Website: home-depot
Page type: customer-info-address
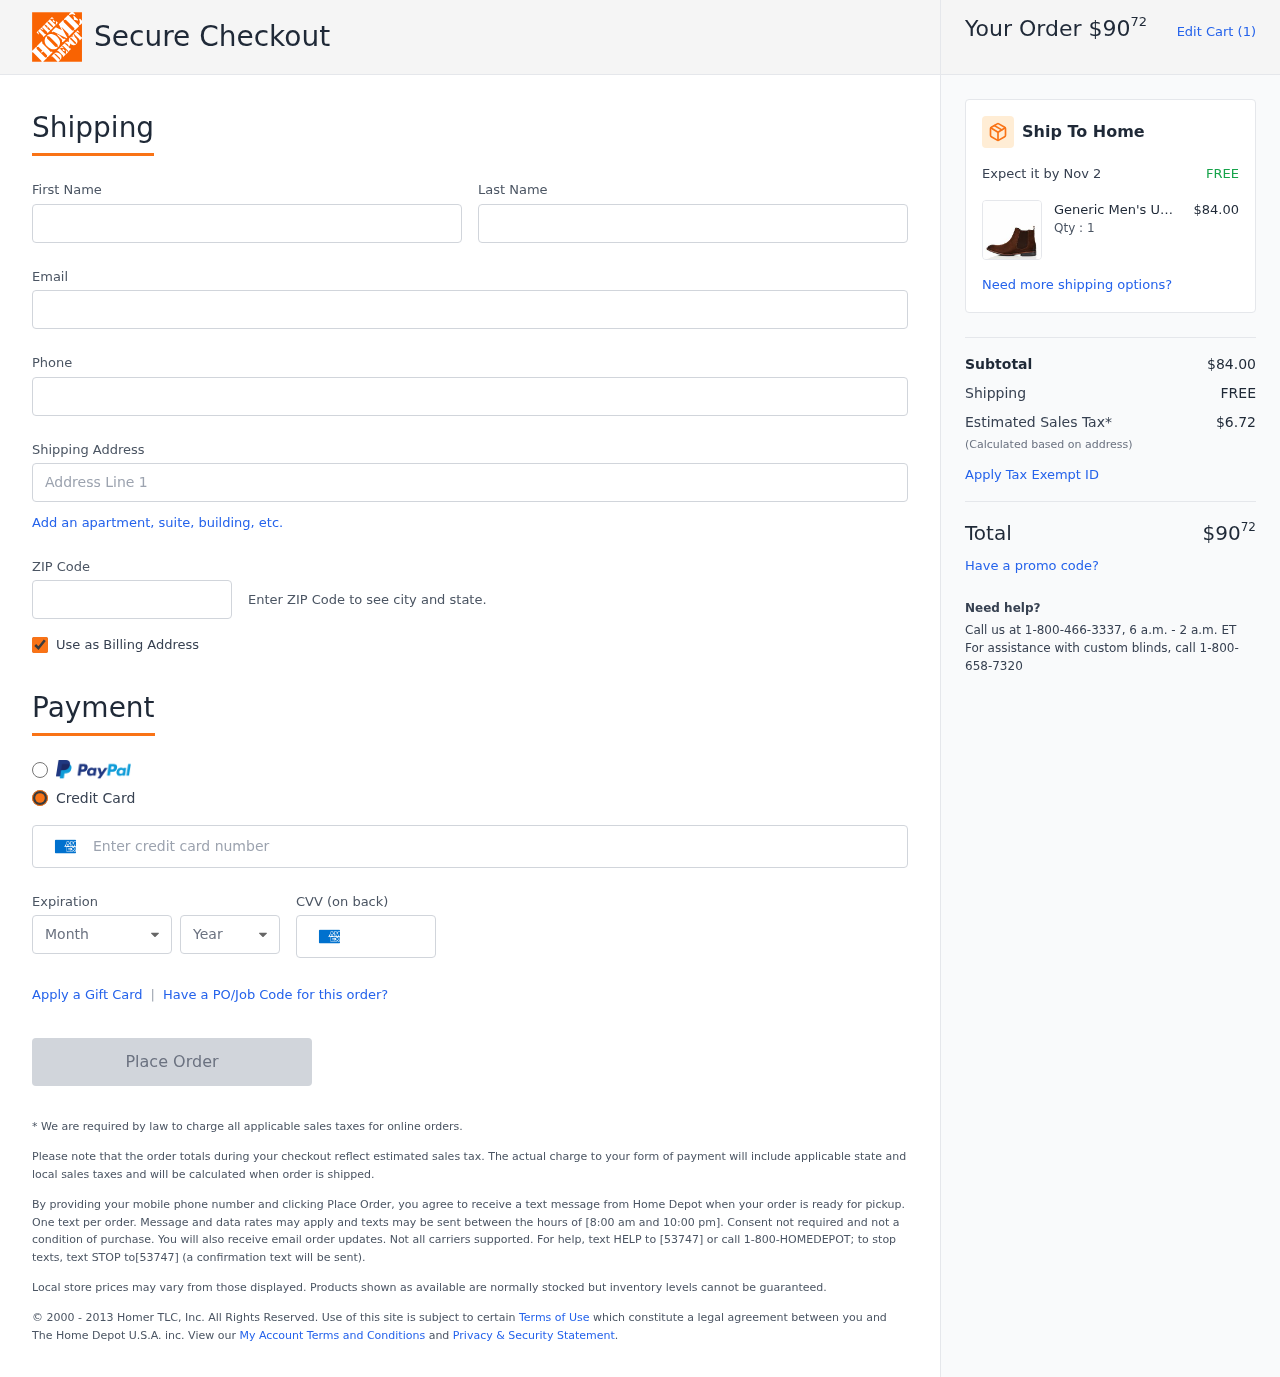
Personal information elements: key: PII_CARD_CVV
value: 3929
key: PII_CARD_EXPIRY_MONTH
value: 10
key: PII_CARD_EXPIRY_YEAR
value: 26
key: PII_CARD_NUMBER
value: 3472 7771 3360 879
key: PII_EMAIL
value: dennis.smith@yahoo.com
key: PII_FIRSTNAME
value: Dennis
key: PII_LASTNAME
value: Smith
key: PII_PHONE
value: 5312301470
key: PII_POSTCODE
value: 31896
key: PII_STREET
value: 9251 Washington Crossing
Product elements: key: PRODUCT1_BRAND
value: Generic
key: PRODUCT1_NAME
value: Men's Um1359 Chelsea Boots, Brown Chocolate, US:5
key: PRODUCT1_PRICE
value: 84
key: PRODUCT1_QUANTITY
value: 1
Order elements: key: ORDER_TOTAL
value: $9072
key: ORDER_NUM_ITEMS
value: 1
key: ORDER_DELIVERY_DATE
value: Nov 2
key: ORDER_SUBTOTAL
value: $84.00
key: ORDER_SHIPPING_COST
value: FREE
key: ORDER_TAX
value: $6.72